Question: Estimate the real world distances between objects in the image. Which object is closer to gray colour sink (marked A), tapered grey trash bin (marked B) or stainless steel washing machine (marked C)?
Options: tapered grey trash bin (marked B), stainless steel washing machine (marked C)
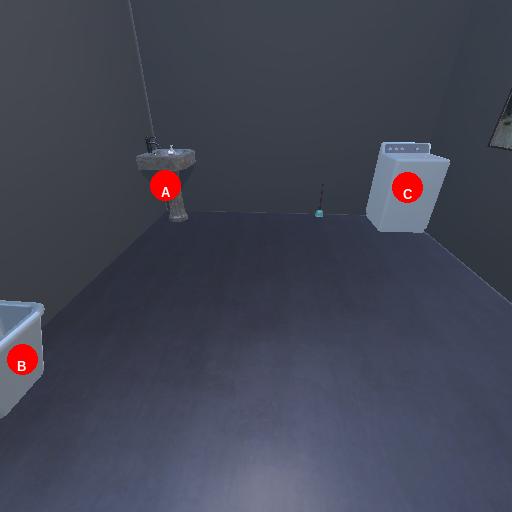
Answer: tapered grey trash bin (marked B)